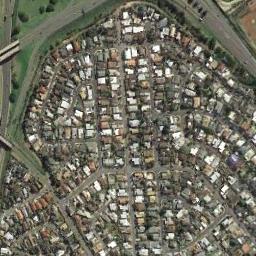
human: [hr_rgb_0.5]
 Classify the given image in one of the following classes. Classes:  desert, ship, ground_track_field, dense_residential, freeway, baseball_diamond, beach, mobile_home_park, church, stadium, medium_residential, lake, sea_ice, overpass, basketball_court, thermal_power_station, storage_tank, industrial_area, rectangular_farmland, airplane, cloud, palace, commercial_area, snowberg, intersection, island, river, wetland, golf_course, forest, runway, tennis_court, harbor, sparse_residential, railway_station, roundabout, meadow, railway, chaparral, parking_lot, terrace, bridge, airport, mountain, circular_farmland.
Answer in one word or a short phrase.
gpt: dense_residential